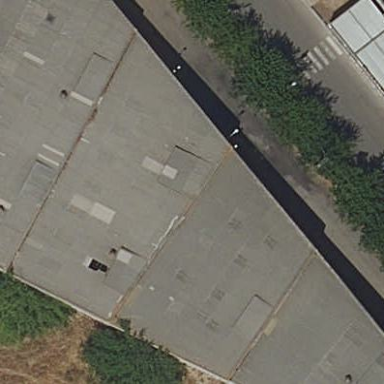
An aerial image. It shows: Industrial building.